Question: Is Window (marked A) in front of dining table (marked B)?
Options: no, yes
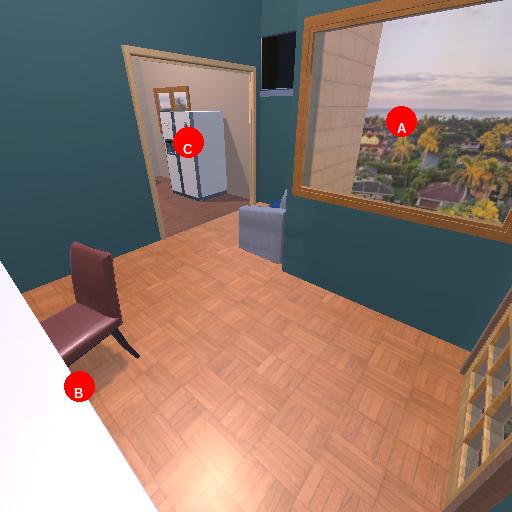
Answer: no